Interaction volume radius: 5 \u00c5
Interaction volume height: 20 \u00c5
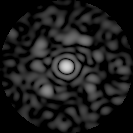
Disorder parameter: 0.7955